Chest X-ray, PA view. Patient: 54 years old, sex M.
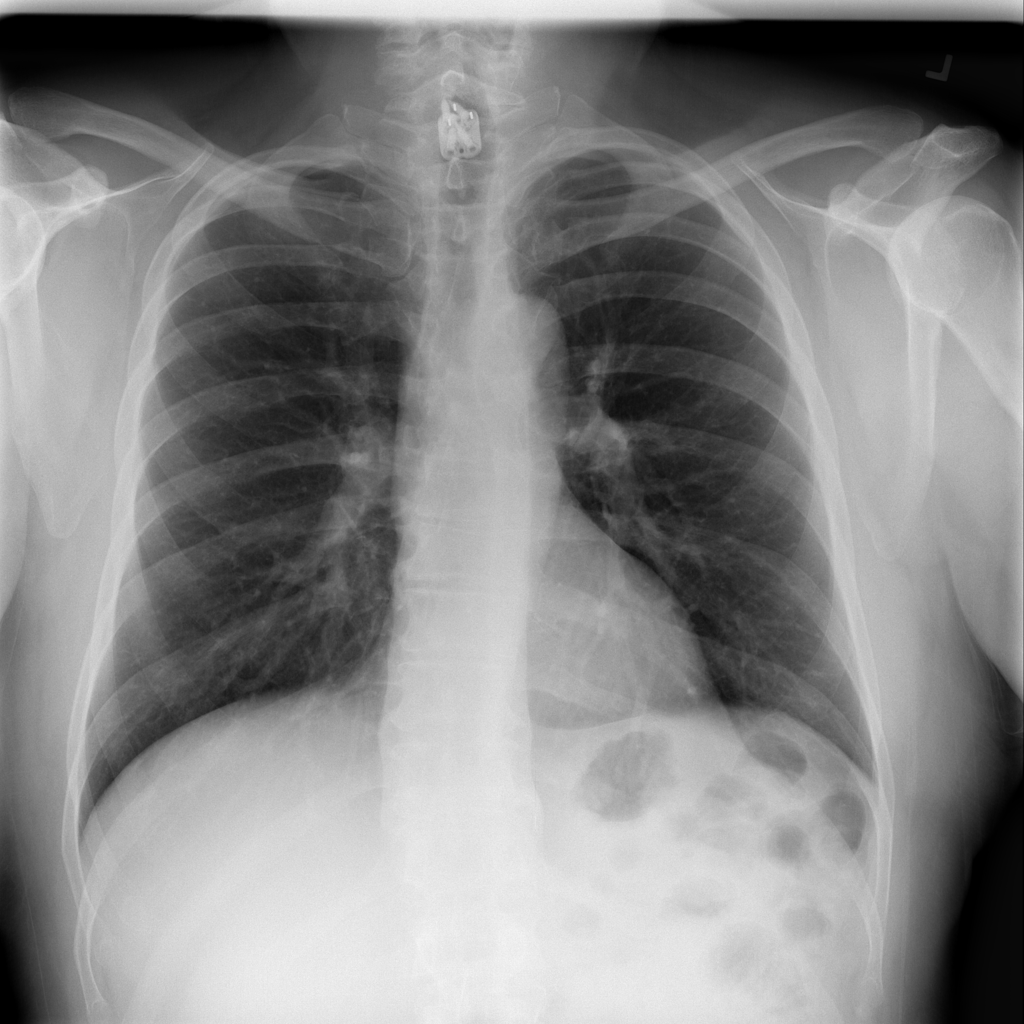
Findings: Infiltration